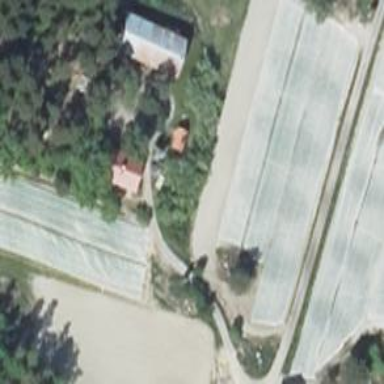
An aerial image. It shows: Farm.